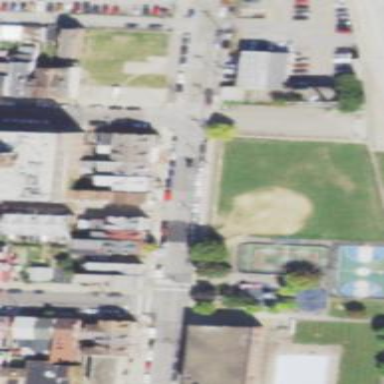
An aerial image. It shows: Grass pitch designated for baseball.